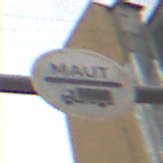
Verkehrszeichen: Mautpflicht
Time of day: MorningAfternoon
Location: Outdoor (Urban)
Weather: Overcast
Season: NotSpecified
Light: Natural